Aerial crown-view tile of a tropical tree (Barro Colorado Island, Panama), acquired 20240611:
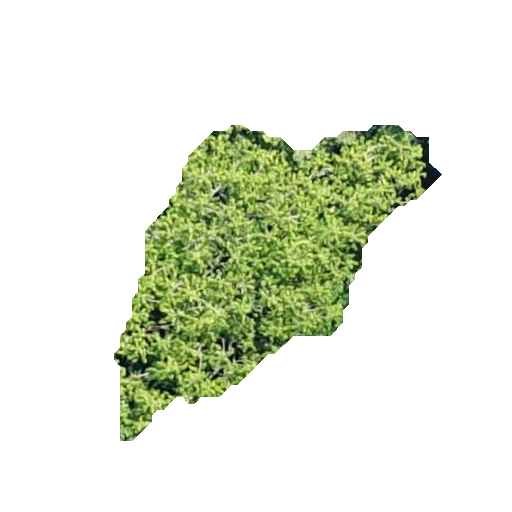
Species: Guarea guidonia
GBIF accepted scientific name: Guarea guidonia
Crown area: 85.88 m²